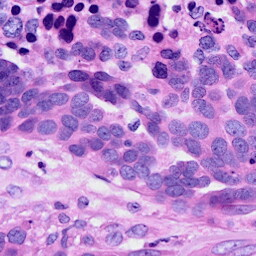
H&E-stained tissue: Ovarian